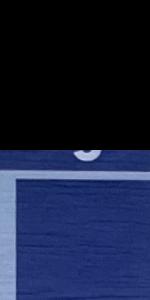
Label: Empty